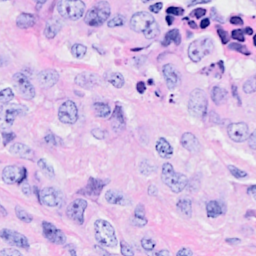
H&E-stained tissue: Breast